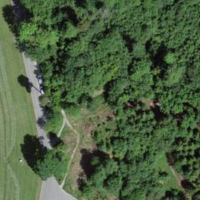
EUNIS habitat code: 41
Species observed at this site:
Brachypodium pinnatum